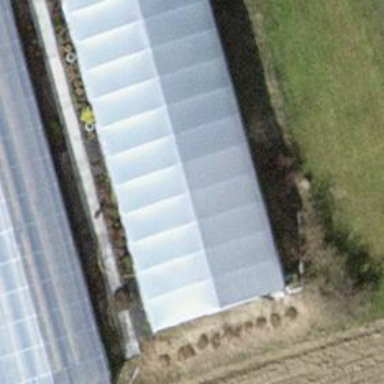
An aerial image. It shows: Greenhouse.